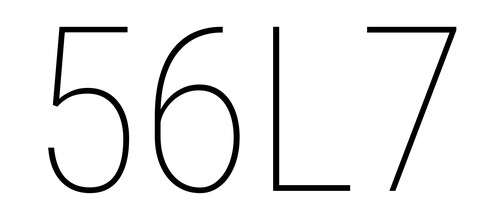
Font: Roboto_Condensed_Thin